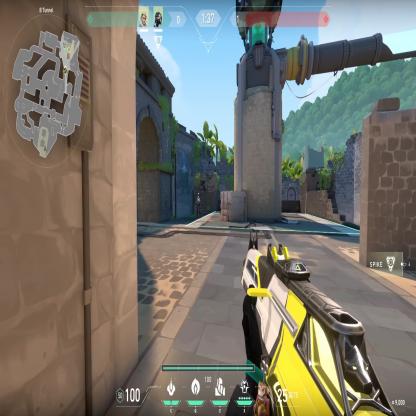
Label: teammate